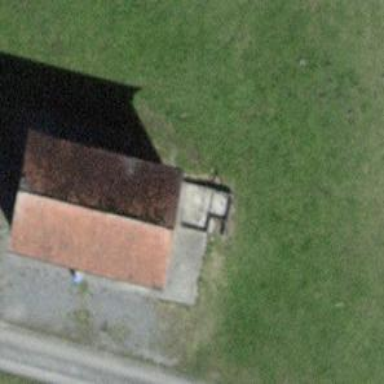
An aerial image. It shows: Farm auxiliary building.